Aerial crown-view tile of a tropical tree (Barro Colorado Island, Panama), acquired 20250124:
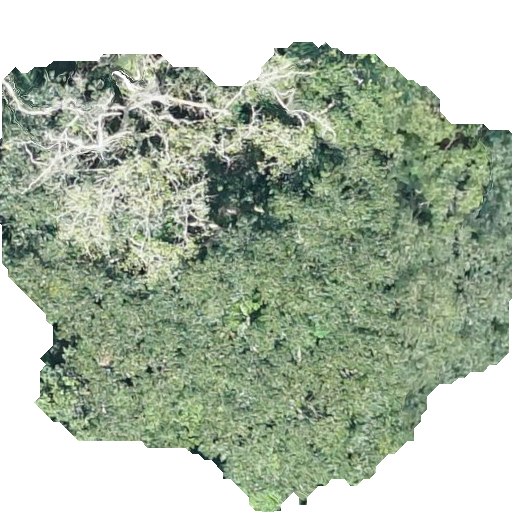
Species: Trattinnickia aspera
GBIF accepted scientific name: Trattinnickia aspera
Crown area: 274.345 m²